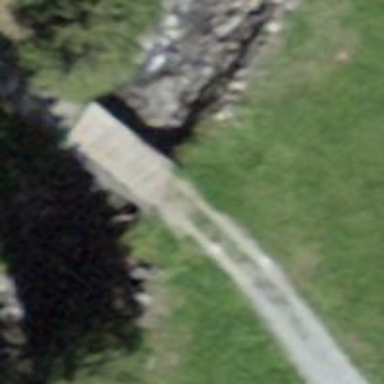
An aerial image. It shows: Track road on bridge.